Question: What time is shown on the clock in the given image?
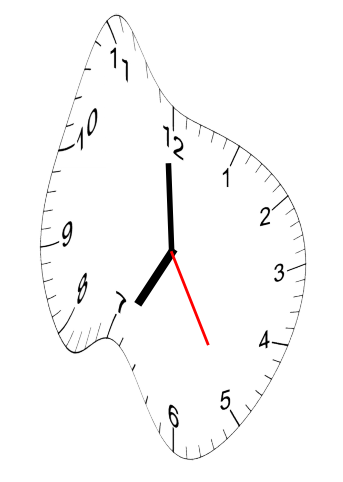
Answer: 06:59:25